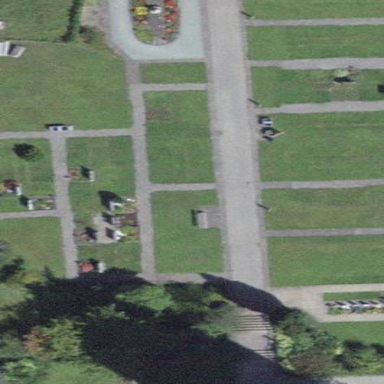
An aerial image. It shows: Cemetery.